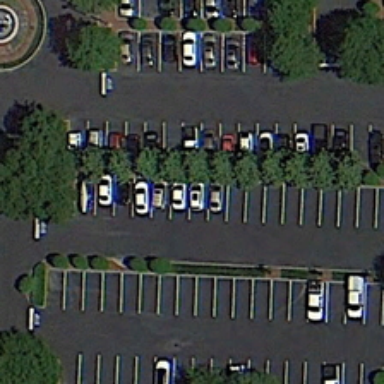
Many cars are parked in a parking lot near some green trees .